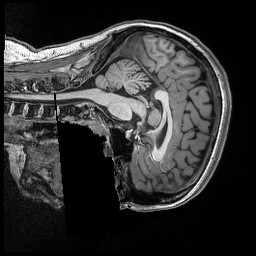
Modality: T1w
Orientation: sagittal
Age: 20
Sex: female
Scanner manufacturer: siemens
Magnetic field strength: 3 T
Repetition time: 2.5 s
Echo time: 0.00343 s